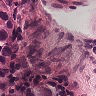
Metastatic tissue present: yes